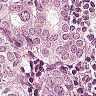
Metastatic tissue present: yes